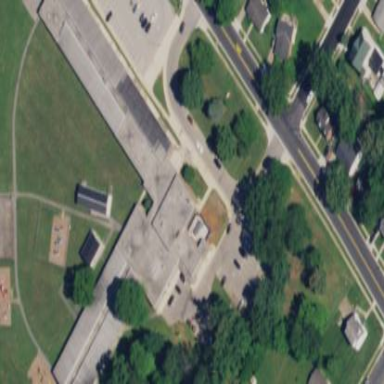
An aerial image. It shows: School building.